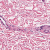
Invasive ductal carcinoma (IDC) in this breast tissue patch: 0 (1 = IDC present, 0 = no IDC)